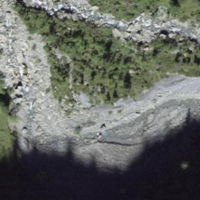
EUNIS habitat code: 23
Species observed at this site:
Hesperia comma